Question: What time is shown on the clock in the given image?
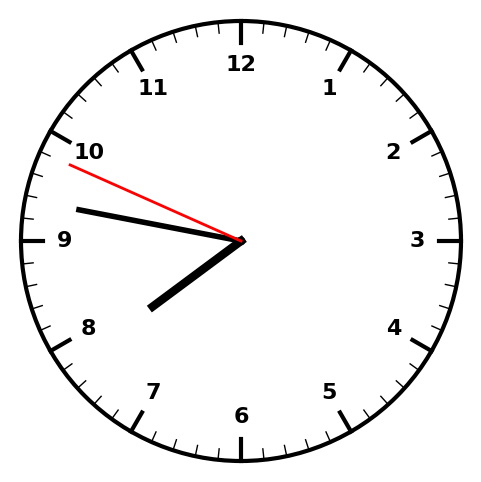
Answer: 07:46:49